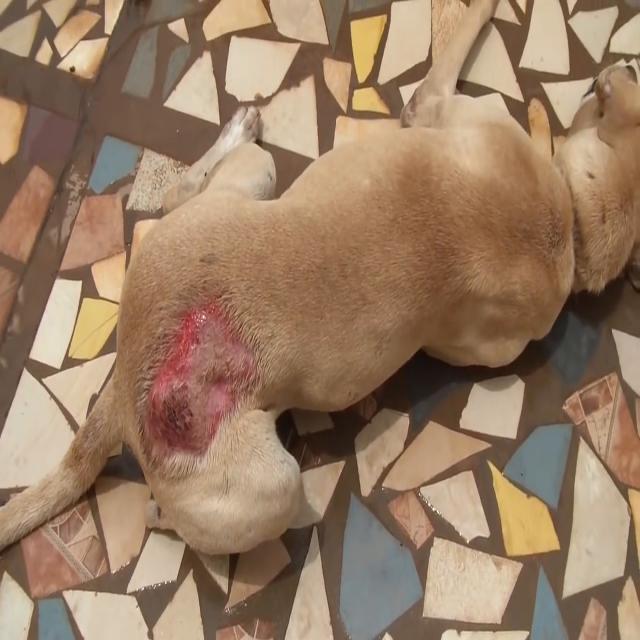
Canine dermatitis — inflammation of the skin presenting with erythema, pruritus, papules, and excoriation. May be allergic, contact, or atopic in origin.